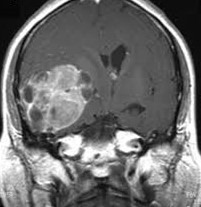
Label: meningioma